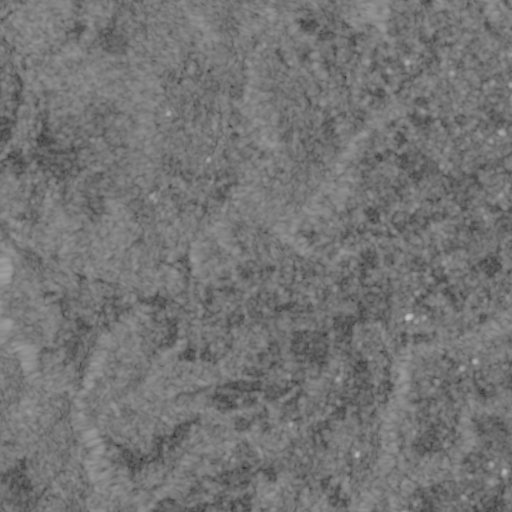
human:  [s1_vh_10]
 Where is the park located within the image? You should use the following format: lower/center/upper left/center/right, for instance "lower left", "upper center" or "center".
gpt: The park is located in the upper right of the image.
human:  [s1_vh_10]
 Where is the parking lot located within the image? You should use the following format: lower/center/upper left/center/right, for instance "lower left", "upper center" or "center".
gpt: The parking lot is located in the center left of the image.
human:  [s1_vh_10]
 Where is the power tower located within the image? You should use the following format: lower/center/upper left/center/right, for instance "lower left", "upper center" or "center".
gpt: The power tower is located in the lower of the image.
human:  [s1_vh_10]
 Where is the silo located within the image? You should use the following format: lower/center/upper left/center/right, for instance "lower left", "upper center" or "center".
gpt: The silo is located in the upper left of the image.
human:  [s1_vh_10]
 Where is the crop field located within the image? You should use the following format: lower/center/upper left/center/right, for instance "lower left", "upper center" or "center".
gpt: There is no crop field in the image.

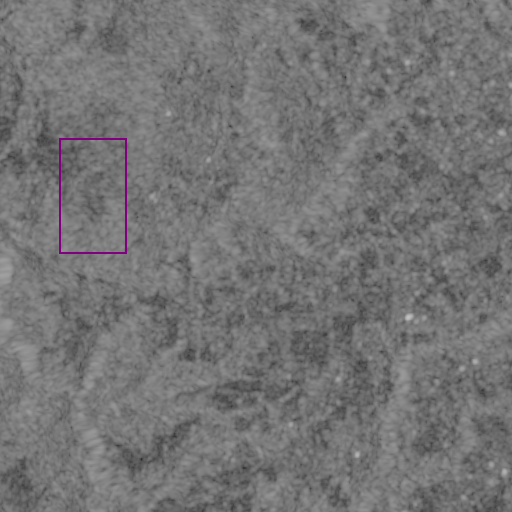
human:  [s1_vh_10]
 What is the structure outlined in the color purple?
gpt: The structure outlined in purple is a crop field.
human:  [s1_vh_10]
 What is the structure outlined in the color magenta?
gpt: There is no magenta outline.